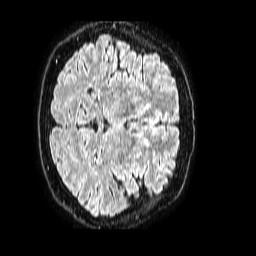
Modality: FLAIR
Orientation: axial
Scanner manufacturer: philips
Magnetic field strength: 1.5 T
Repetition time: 4.8 s
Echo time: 0.3 s